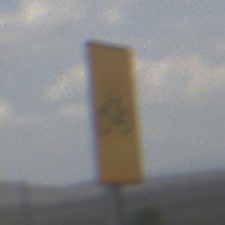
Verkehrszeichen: RadverkehrOhnePfeilsymbol
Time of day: Midday
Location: Outdoor (Nature)
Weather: PartlyCloudy
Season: NotSpecified
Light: Natural